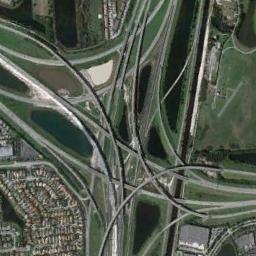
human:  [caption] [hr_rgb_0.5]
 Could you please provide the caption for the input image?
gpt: The overpass is on the grass next to some lakes .

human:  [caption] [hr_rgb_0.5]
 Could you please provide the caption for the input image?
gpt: This overpass intersects the road at right angle .

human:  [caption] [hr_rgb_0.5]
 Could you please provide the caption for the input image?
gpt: There are many overpasses of different lengths .

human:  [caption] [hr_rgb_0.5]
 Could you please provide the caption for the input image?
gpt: The directional overpass is over the roads in the residential area .

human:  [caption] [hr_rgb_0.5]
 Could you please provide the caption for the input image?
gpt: There are some lakes and many buildings beside the overpass .